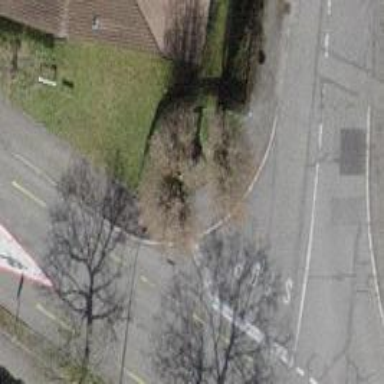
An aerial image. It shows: Unmarked crossing on footway.